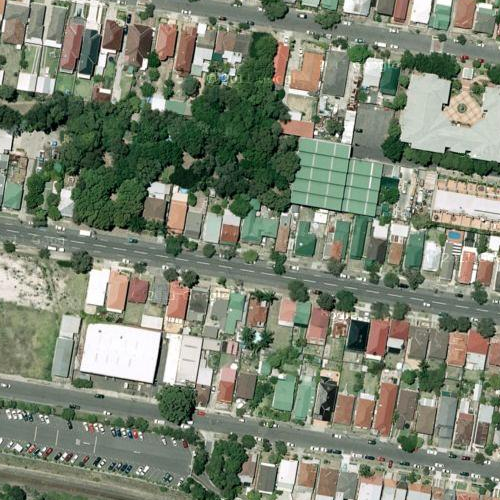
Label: sydney